Field crop: maize
Growth stage: 2
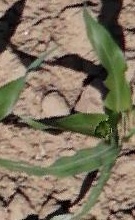
Species: maize